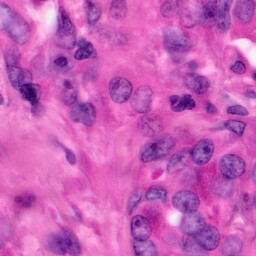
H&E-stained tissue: Pancreatic